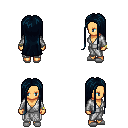
a pixel art fantasy rpg character, female body template, human, tanned skin, white robe, white pants, raven extra-long hairstyle, bracelets, white slippers, four views (front, back, left, right), 2x2 character sprite sheet, small pixel art, hard edges, no anti-aliasing